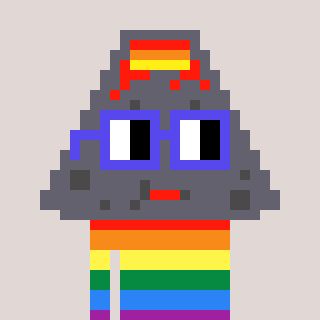
a pixel art character with square blue glasses, a volcano-shaped head and a hotbrown-colored body on a warm background